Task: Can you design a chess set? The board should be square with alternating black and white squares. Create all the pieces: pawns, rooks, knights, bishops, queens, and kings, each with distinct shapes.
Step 5265:
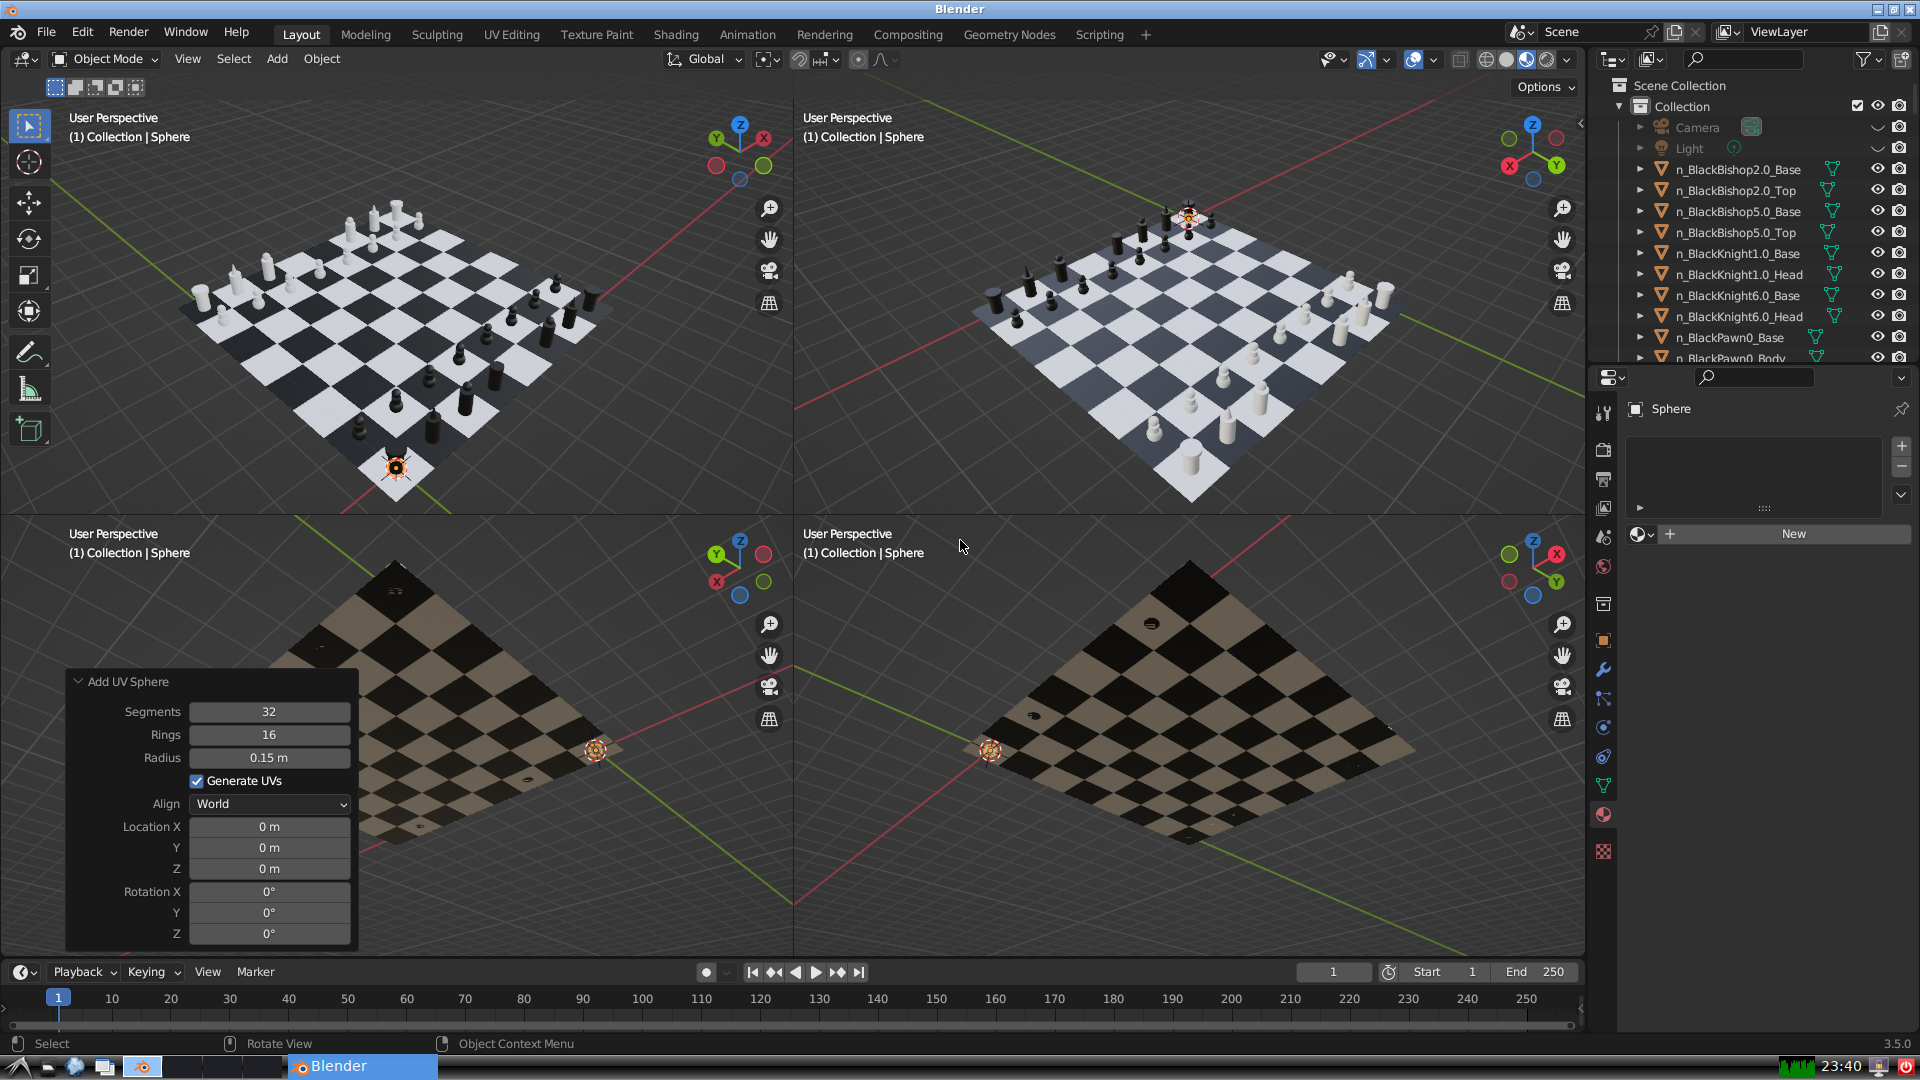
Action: {"mouse_move": [270, 827]}